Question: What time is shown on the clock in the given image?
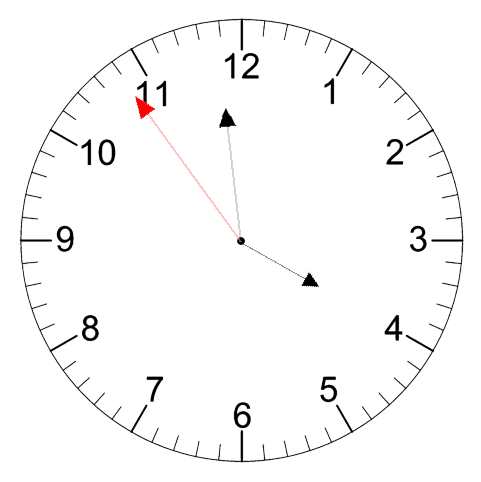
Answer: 03:58:54